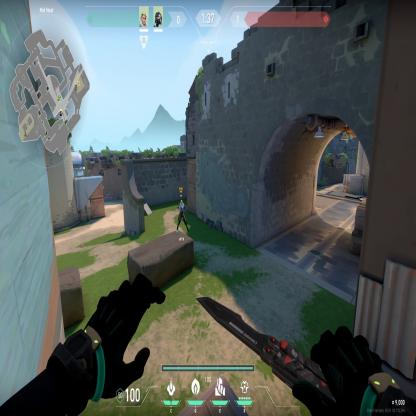
Label: teammate